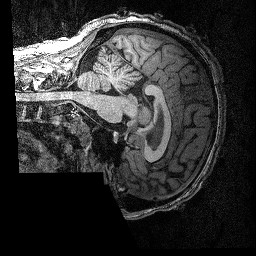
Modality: T1w
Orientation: sagittal
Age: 26
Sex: male
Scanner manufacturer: siemens
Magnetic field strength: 3 T
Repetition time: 2.53 s
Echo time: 0.00342 s